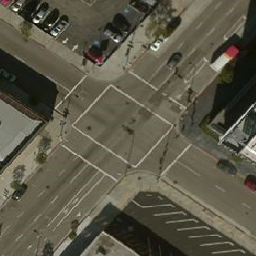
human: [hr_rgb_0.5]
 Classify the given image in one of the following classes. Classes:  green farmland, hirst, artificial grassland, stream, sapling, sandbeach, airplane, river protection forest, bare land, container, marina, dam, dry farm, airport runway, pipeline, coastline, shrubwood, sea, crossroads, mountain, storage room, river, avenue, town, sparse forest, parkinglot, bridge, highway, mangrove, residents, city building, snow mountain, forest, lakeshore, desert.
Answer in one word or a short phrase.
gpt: crossroads